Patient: sex M, age 73
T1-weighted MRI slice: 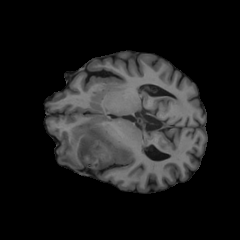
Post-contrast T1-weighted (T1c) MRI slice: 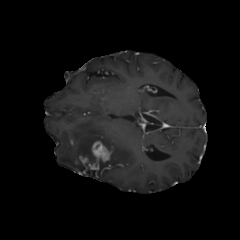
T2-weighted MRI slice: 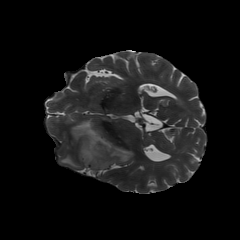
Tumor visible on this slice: yes
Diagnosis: Glioblastoma, IDH-wildtype
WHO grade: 4